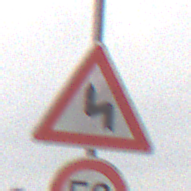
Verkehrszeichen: DoppelkurveZunaechstLinks
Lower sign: Geschwindigkeit50
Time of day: MorningAfternoon
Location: Outdoor (Nature)
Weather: Overcast
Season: NotSpecified
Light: Natural